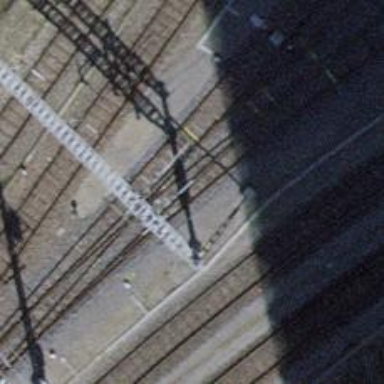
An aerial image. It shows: Yard with single rail track. The railway track is electrified with contact line for service purposes.